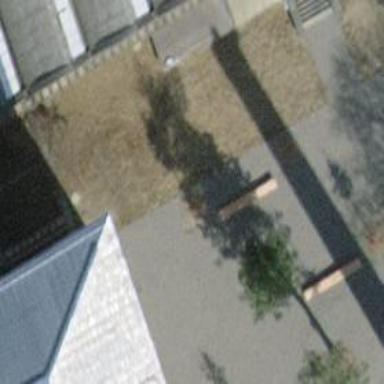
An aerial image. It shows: Brown bench.